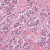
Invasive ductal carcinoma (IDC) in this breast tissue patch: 1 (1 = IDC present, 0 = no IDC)